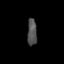
Tissue: lung
Cell type: Fibroblasts
Senescence score: 0.6081
Nuclear area (px): 252
Mean DAPI intensity: 79.925